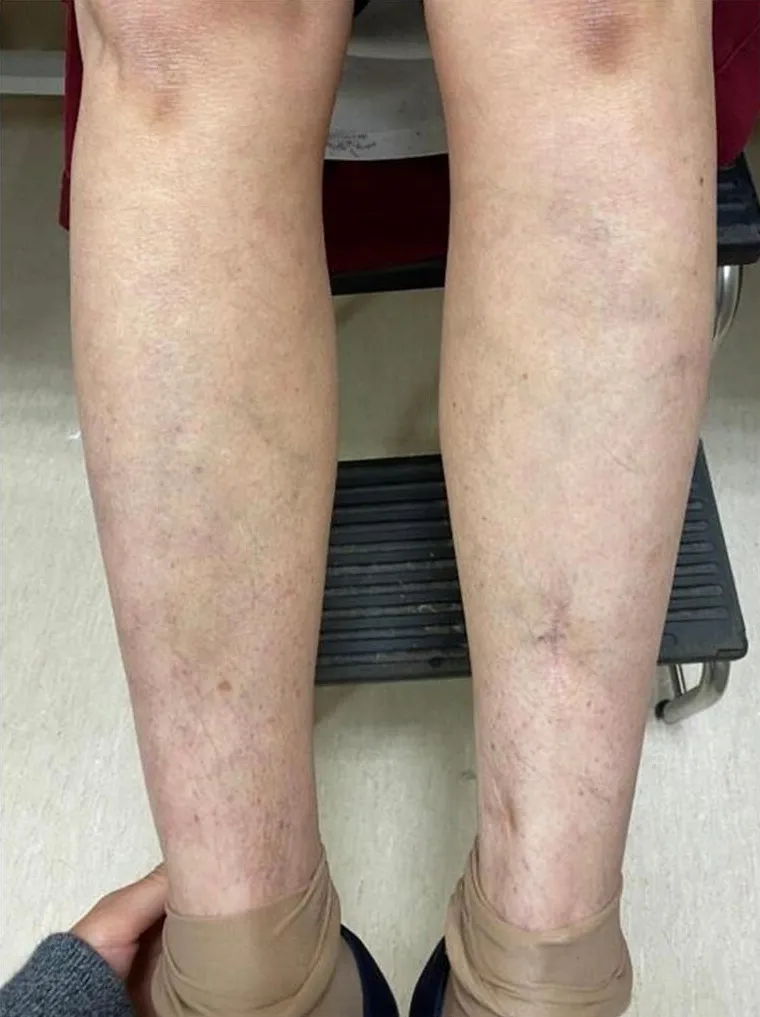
Healing of lesions after 7 days of corticosteroid therapy.
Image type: medical_photograph (skin_photograph)